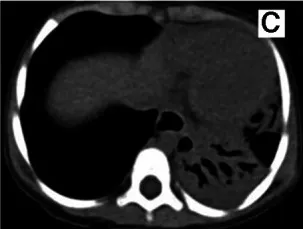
Chest computed tomography at 10 weeks of onset showed that bronchiectasis of the left lung was still present and the consolidation of left lung lesions was improved. Mediastinal window).
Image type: radiology (ct)